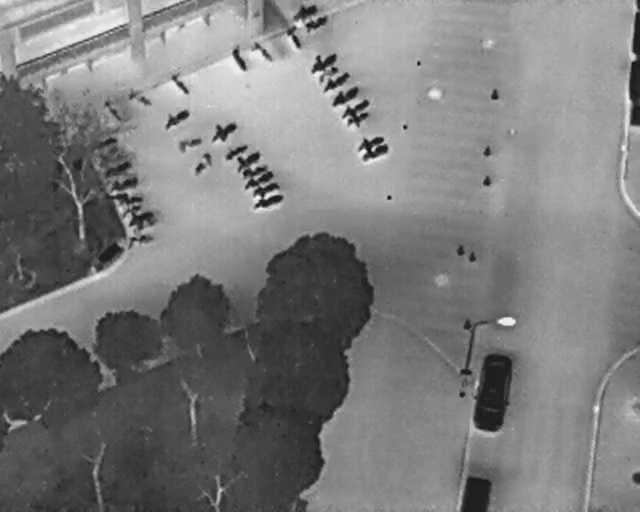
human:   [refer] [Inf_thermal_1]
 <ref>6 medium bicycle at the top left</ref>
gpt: <box>[[25, 15, 30, 17, 144], [19, 17, 24, 20, 120], [15, 20, 19, 22, 144], [26, 20, 28, 25, 152], [28, 25, 30, 30, 162], [15, 25, 17, 30, 153]]</box>

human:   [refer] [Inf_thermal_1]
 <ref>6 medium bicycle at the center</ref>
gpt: <box>[[30, 29, 33, 34, 123], [36, 28, 39, 33, 143], [38, 30, 40, 36, 159], [39, 31, 41, 38, 157], [40, 34, 42, 39, 157], [40, 36, 42, 42, 160]]</box>

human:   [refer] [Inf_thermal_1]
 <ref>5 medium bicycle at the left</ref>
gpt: <box>[[21, 44, 22, 49, 175], [20, 40, 23, 45, 157], [18, 35, 20, 41, 177], [18, 33, 20, 38, 163], [17, 29, 19, 36, 153]]</box>

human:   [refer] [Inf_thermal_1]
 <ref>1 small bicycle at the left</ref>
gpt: <box>[[19, 38, 21, 43, 157]]</box>

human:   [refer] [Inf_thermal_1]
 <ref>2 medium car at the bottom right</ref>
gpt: <box>[[70, 73, 83, 80, 7], [71, 92, 76, 99, 2]]</box>